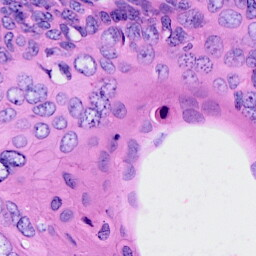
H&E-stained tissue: Cervix